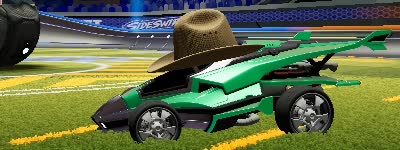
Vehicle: aftershock